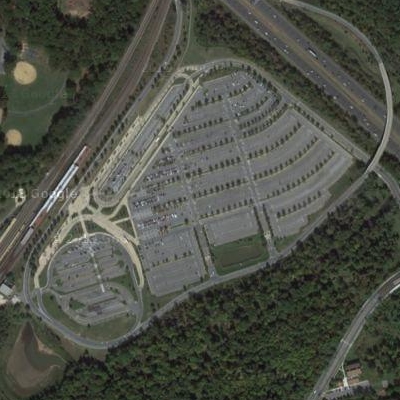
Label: gParking